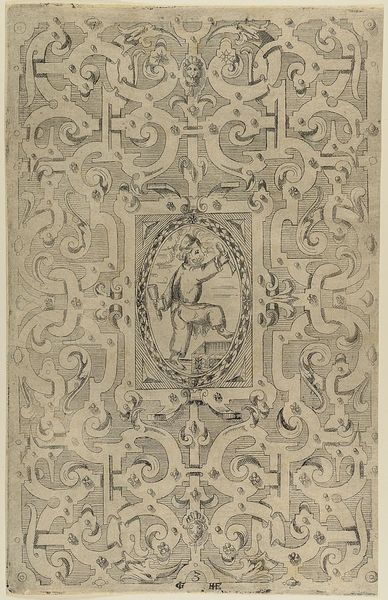
Titel: Füllung mit Schweifwerkgroteske, Blatt 3 aus der Folge: 'Schweyf Buoch. Coloniae : sumptibus ac formulis Iani Bussmacheri, anno salutis 1599'
Künstler: Hans Jakob Ebelmann
Standort: Hamburg
Institution: Museum für Kunst und Gewerbe Hamburg
Schlagwörter: mann, weiß, schwarz, ornament, rahmen, figur, blatt, tanzen, renaissance, oval, papier, fischer, grafik, graphik, essen, kartusche, ornamente, nagel, fotografie, photographie, fleisch, medaillon, druck, druckgraphik, druckgrafik, stich, seite, kiste, ornamental, kunstgewerbe, fisch, sarg, vorlage, kupferstich, kunsthandwerk, tänzer, groteske, wasserzeichen, metallen, rollwerk, druckplatte, beschlagwerk, nut, reproduktionen, 1600, industriedesign, plattenrand, druckerzeugnisse, schweifwerk, ornamentstich, vorlageblätter, füllung, schweifwerkgroteske, fresser, fleurance